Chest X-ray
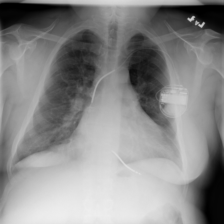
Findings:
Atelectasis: negative
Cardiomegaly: negative
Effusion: negative
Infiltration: negative
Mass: negative
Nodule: negative
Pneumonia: negative
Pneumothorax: negative
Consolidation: negative
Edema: negative
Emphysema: negative
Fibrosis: negative
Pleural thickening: negative
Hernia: negative